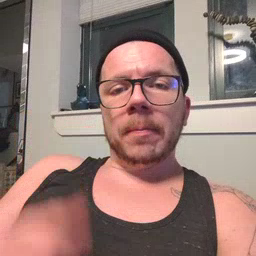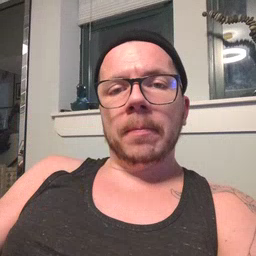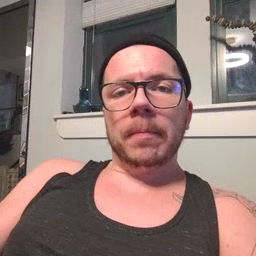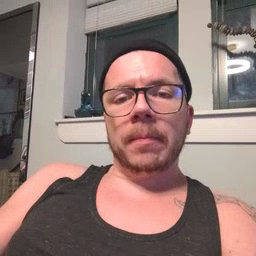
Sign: wait